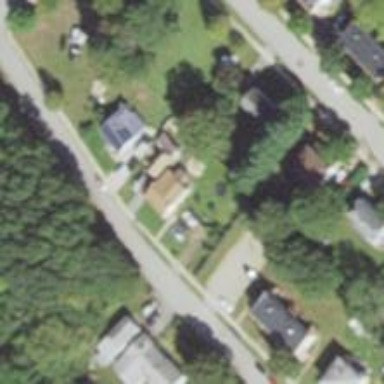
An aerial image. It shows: Residential driveway designated as service road.